Question: I want to create timeline with primefaces tree element. I have list of month names. I want put this list to every year like in picture below.
I'm using jsf and ManagedBean names TreeBean.
My jsf:
'''
enter code here <h:form id="tmLine">
<div style="width:30%; float:left; ">
<p:tree id="treeSingle" value="#{treeBean.root}" var="node"
style="border:none; border-right:1px solid #aaa;width:100%; border-radius:0px;background:#fff; font-size:100%; "
selectionMode="single"
selection="#{treeBean.selectedNode}" animate="true" >
<p:ajax event="select" update=":tmLine:info"/>
<p:treeNode>
<h:outputText value="#{node}" />
</p:treeNode>
</p:tree>
</div>
<div style="width:69%; float:left; margin-left:1%;">
<h:outputText value="#{treeBean.testt}" id="info"/>
</div>
<div style="clear:both"/>
</h:form>
'''
TreeBean is:
'''
enter code here public class TreeBean{
private TreeNode root;
private TreeNode selectedNode;
public TreeBean() {
root = new DefaultTreeNode("Root", null);
TreeNode node0 = new DefaultTreeNode("2011", root);
TreeNode node1 = new DefaultTreeNode("2012", root);
TreeNode node2 = new DefaultTreeNode("2013", root);
TreeNode node00 = new DefaultTreeNode("Yanwar", node0);
TreeNode node01 = new DefaultTreeNode("Fewral", node0);
TreeNode node02 = new DefaultTreeNode("Mart", node0);
TreeNode node03 = new DefaultTreeNode("Aprel", node0);
TreeNode node04 = new DefaultTreeNode("May", node0);
TreeNode node05 = new DefaultTreeNode("Iyun", node0);
TreeNode node06 = new DefaultTreeNode("Iyul", node0);
TreeNode node07 = new DefaultTreeNode("Awgust", node0);
TreeNode node08 = new DefaultTreeNode("Sentyabr", node0);
TreeNode node09 = new DefaultTreeNode("Oktyabr", node0);
TreeNode node10 = new DefaultTreeNode("Noyabr", node0);
TreeNode node11 = new DefaultTreeNode("Dekabr", node0);
TreeNode node100 = new DefaultTreeNode("Node 1.0.0", node10);
}
public TreeNode getRoot() {
return root;
}
public TreeNode getSelectedNode() {
return selectedNode;
}
public void setSelectedNode(TreeNode selectedNode) {
this.selectedNode = selectedNode;
}
public void displaySelectedSingle(ActionEvent event) {
if(selectedNode != null) {
FacesMessage message = new FacesMessage(FacesMessage.SEVERITY_INFO, "Selected", selectedNode.getData().toString());
FacesContext.getCurrentInstance().addMessage(null, message);
}
}
public String getTestt()
{
if(selectedNode!=null)
return selectedNode.getData().toString()+" of 2011 ............Events....";
else
return "";
}
}
'''
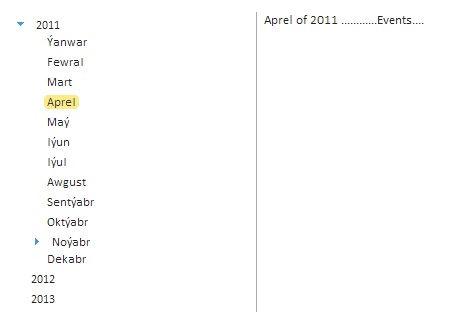
Answer: I resolved my problem. Here is a right code of bean:
'''
public class TreeBean{
private TreeNode root;
private TreeNode selectedNode;
public TreeBean() {
root = new DefaultTreeNode("Root", null);
TreeNode node0 = new DefaultTreeNode("2011", root);
TreeNode node1 = new DefaultTreeNode("2012", root);
TreeNode node2 = new DefaultTreeNode("2013", root);
EnumMonths[] arrayMonth=EnumMonths.values();
TreeNode[] treelar=new TreeNode[arrayMonth.length];
for (int i = 0; i < arrayMonth.length; i++) {
treelar[i]=new DefaultTreeNode(arrayMonth[i], node0);
}
for (int i = 0; i < arrayAylar.length; i++) {
treelar[i]=new DefaultTreeNode(arrayMonth[i], node1);
}
for (int i = 0; i < arrayMonth.length; i++) {
treelar[i]=new DefaultTreeNode(arrayMonth[i], node2);
}
}
public TreeNode getRoot() {
return root;
}
public TreeNode getSelectedNode() {
return selectedNode;
}
public void setSelectedNode(TreeNode selectedNode) {
this.selectedNode = selectedNode;
}
public void displaySelectedSingle(ActionEvent event) {
if(selectedNode != null) {
FacesMessage message = new FacesMessage(FacesMessage.SEVERITY_INFO, "Selected", selectedNode.getData().toString());
FacesContext.getCurrentInstance().addMessage(null, message);
}
}
public String getTestt()
{
if(selectedNode!=null)
return selectedNode.getData().toString()+" of "+ selectedNode.getParent().getData().toString()+" ............Events....";
else
return "";
}
'''
}